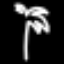
Label: palm tree